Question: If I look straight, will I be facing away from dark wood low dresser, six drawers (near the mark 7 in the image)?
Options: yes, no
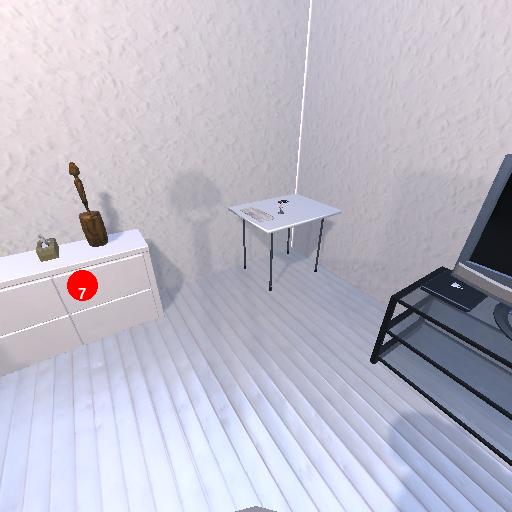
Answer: yes